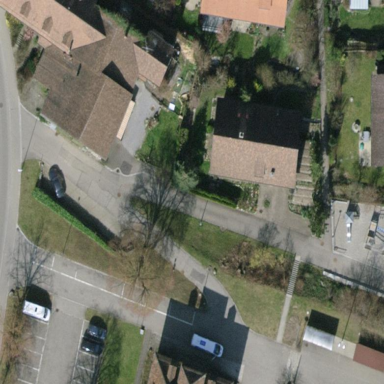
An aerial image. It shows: House with tile roof that also serves as events venue.